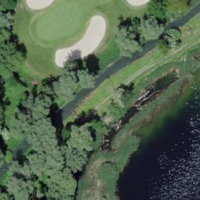
EUNIS habitat code: 53
Species observed at this site:
Malva neglecta
Impatiens balfourii